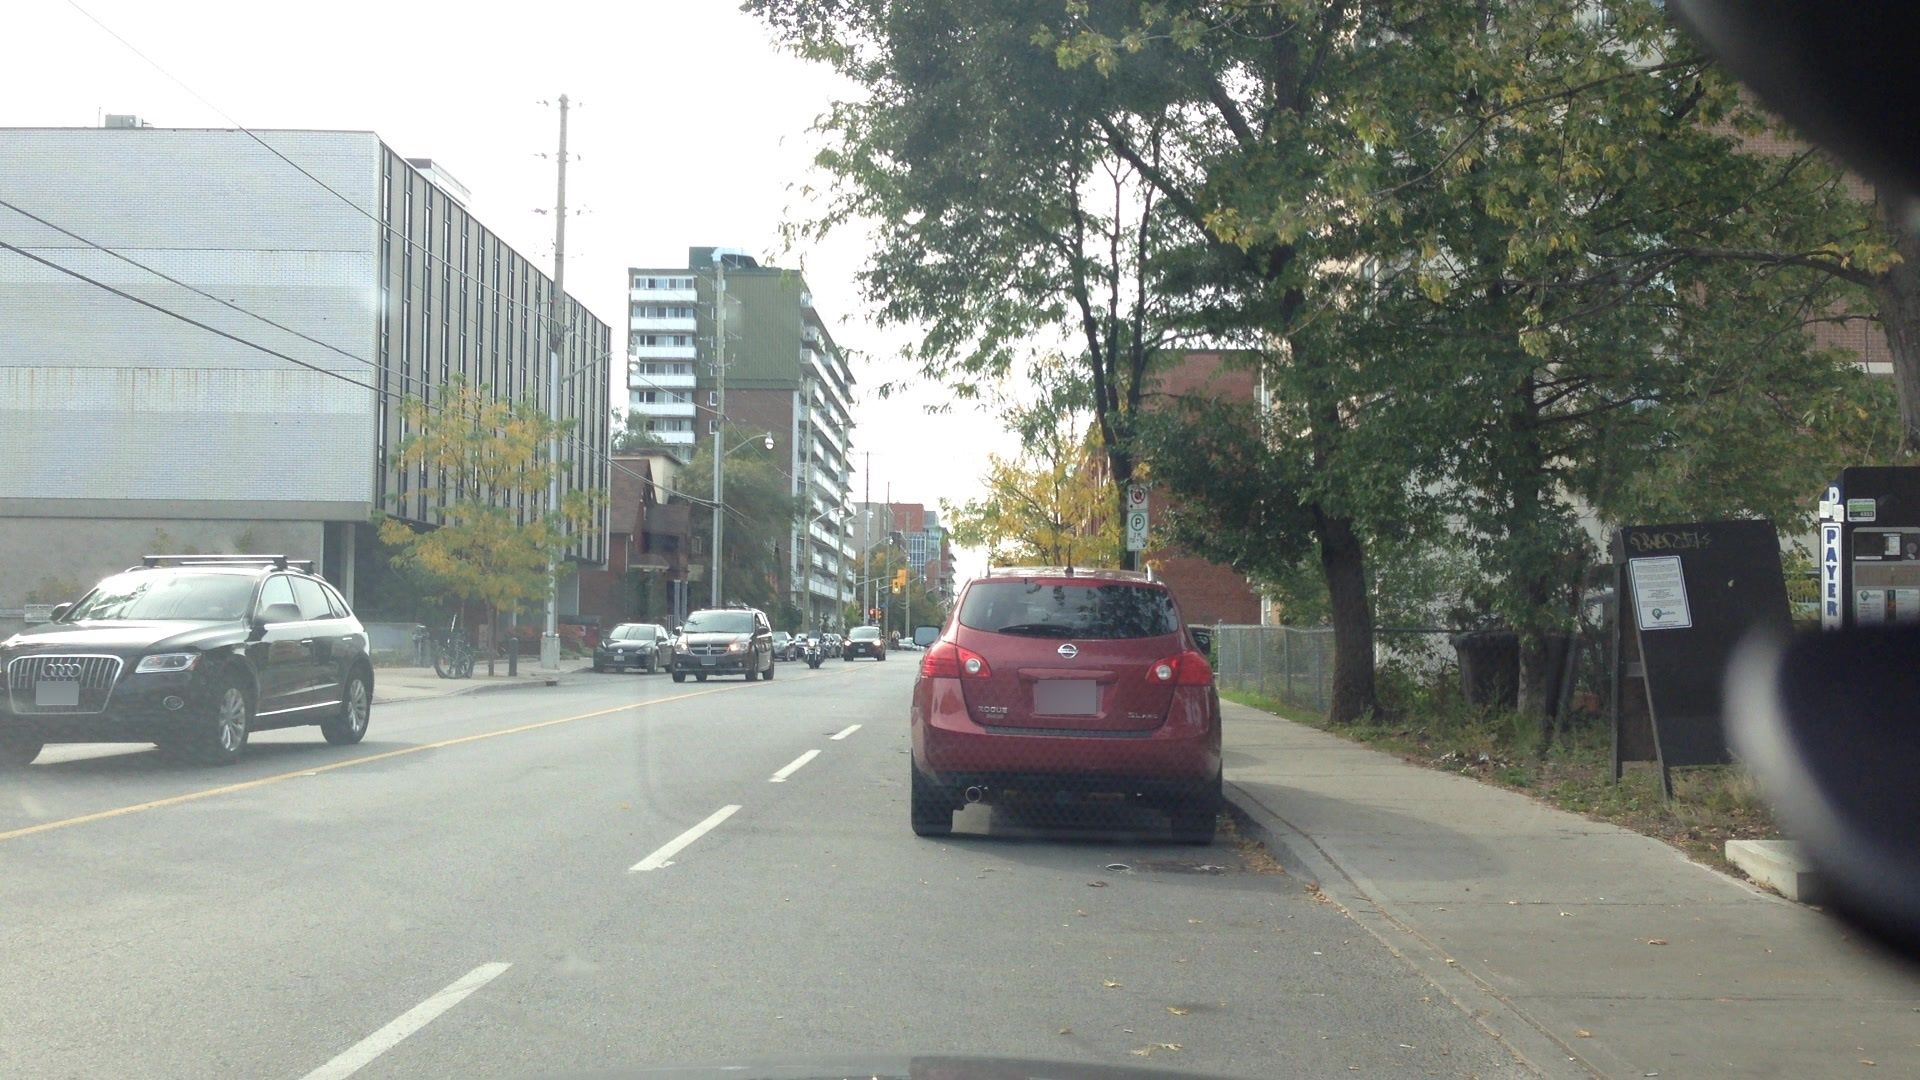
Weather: clear
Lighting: day
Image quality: good
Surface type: driving surface
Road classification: footway
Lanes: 3
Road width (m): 1.5
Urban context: urban centre
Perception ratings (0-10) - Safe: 0.89, Lively: 4.98, Beautiful: 3.66, Boring: 3.67, Depressing: 3.25, Wealthy: 2.28